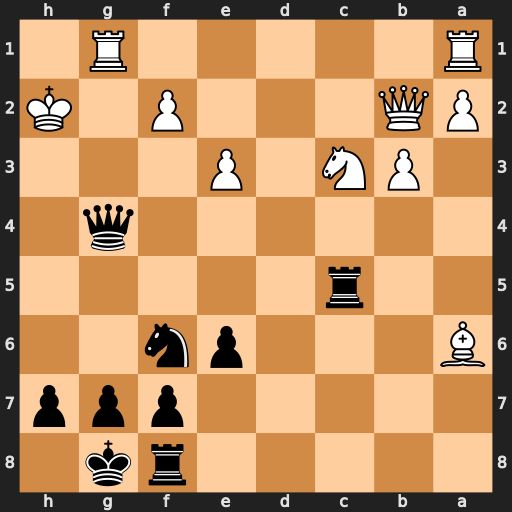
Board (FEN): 5rk1/5ppp/B3pn2/2r5/6q1/1PN1P3/PQ3P1K/R5R1
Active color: b
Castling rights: -
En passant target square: -
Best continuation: Rh5#